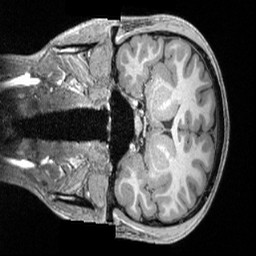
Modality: T1w
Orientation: coronal
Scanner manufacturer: siemens
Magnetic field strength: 3 T
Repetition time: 2.4 s
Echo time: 0.00222 s